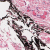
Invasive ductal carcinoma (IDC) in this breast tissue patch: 0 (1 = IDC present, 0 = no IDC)